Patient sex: M
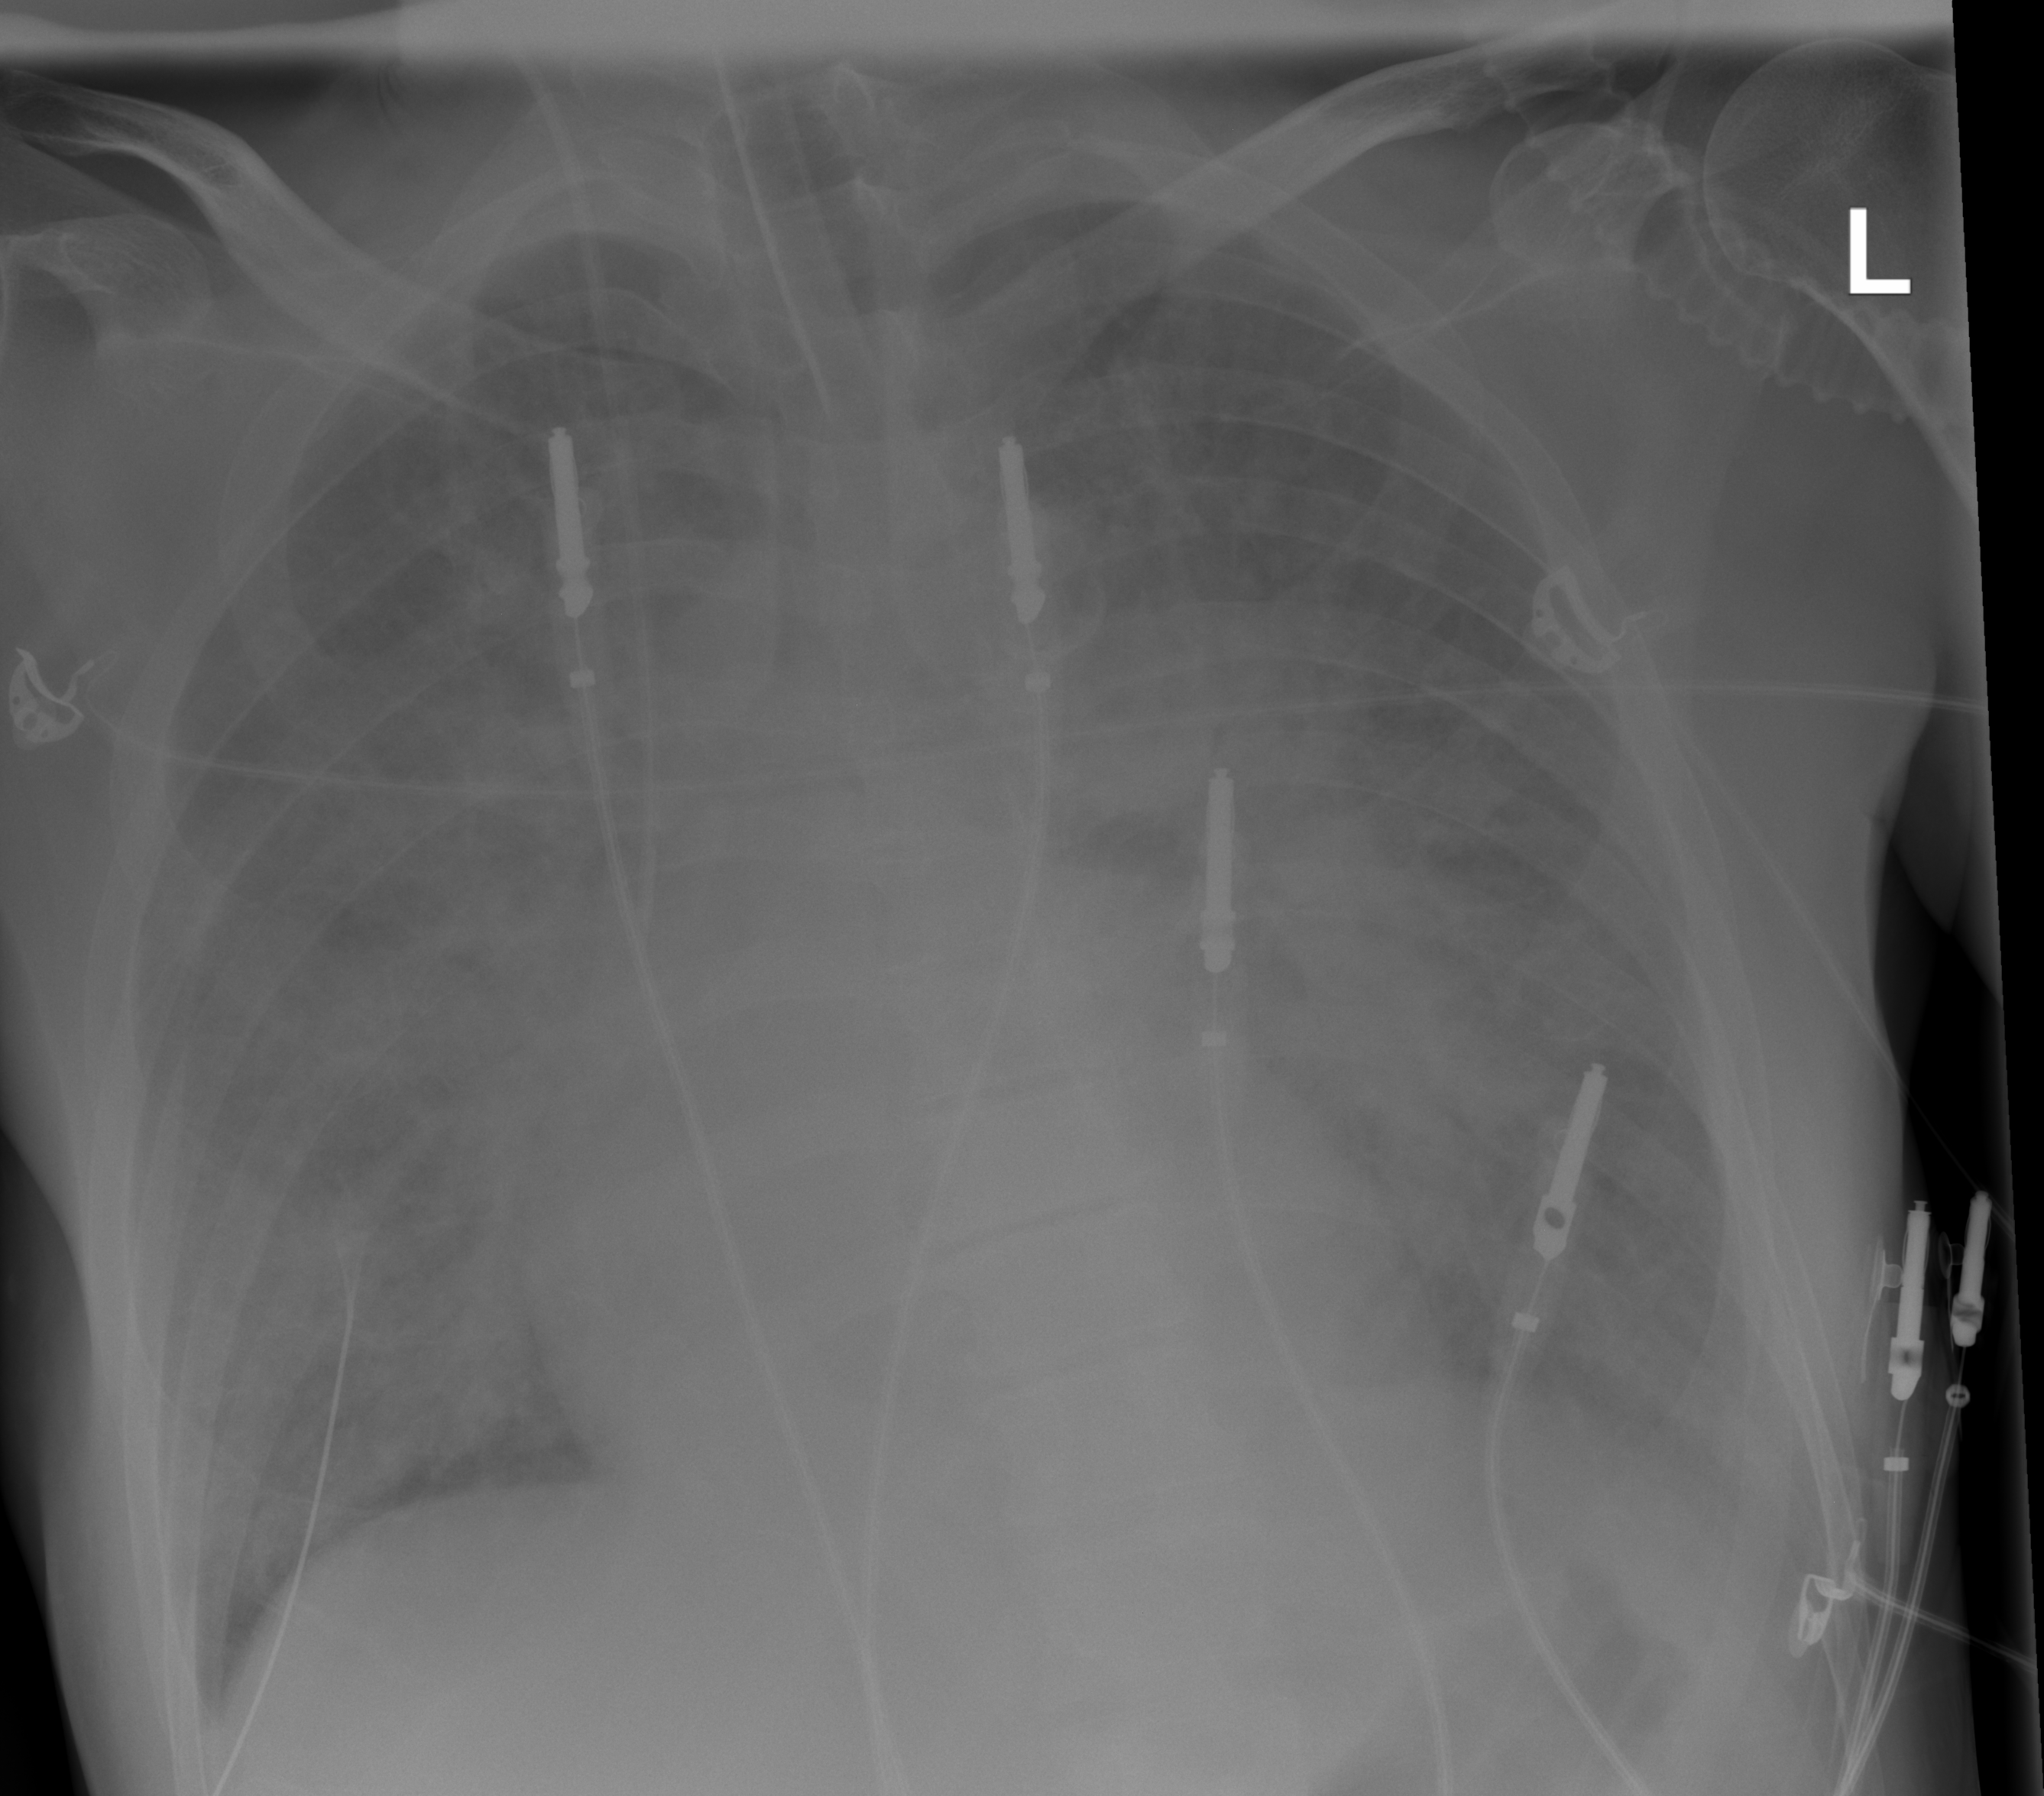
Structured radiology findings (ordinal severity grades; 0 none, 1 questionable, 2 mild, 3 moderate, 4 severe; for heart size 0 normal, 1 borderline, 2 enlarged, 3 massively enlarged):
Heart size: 0
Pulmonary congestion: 4
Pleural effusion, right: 2
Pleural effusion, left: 2
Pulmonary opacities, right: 3
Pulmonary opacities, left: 3
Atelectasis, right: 2
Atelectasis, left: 2